Aerial crown-view tile of a tropical tree (Barro Colorado Island, Panama), acquired 20250915:
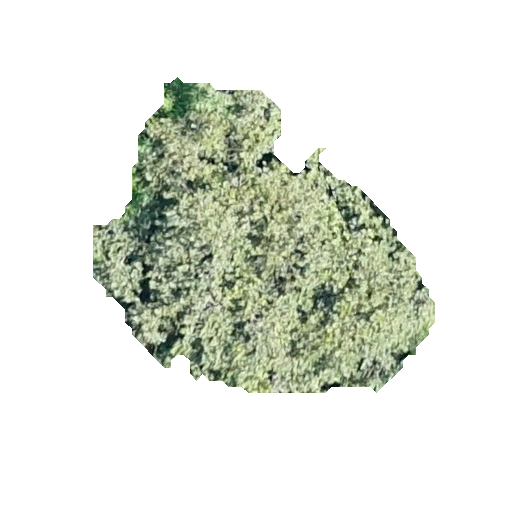
Species: Apeiba membranacea
GBIF accepted scientific name: Apeiba membranacea
Crown area: 100.961 m²